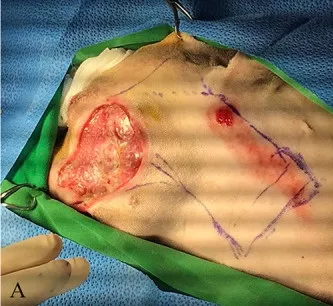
Reconstructive surgery of the facial skin defect. (A) Severe skin defect and necrotic debris before surgery.
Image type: medical_photograph (other_medical_photograph)